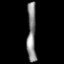
Tissue: lung
Cell type: Myeloid cells
Senescence score: 0.6428
Nuclear area (px): 514
Mean DAPI intensity: 132.856